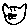
Label: cat